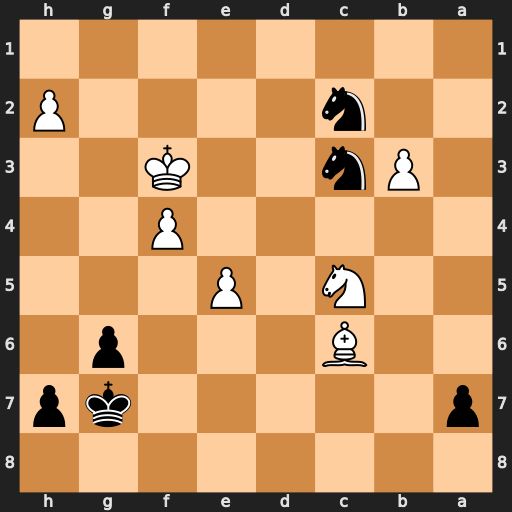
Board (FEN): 8/p5kp/2B3p1/2N1P3/5P2/1Pn2K2/2n4P/8
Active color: b
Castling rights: -
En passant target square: -
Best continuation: Nd4+ Ke3 Nxc6